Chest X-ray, PA view. Patient: 22 years old, sex M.
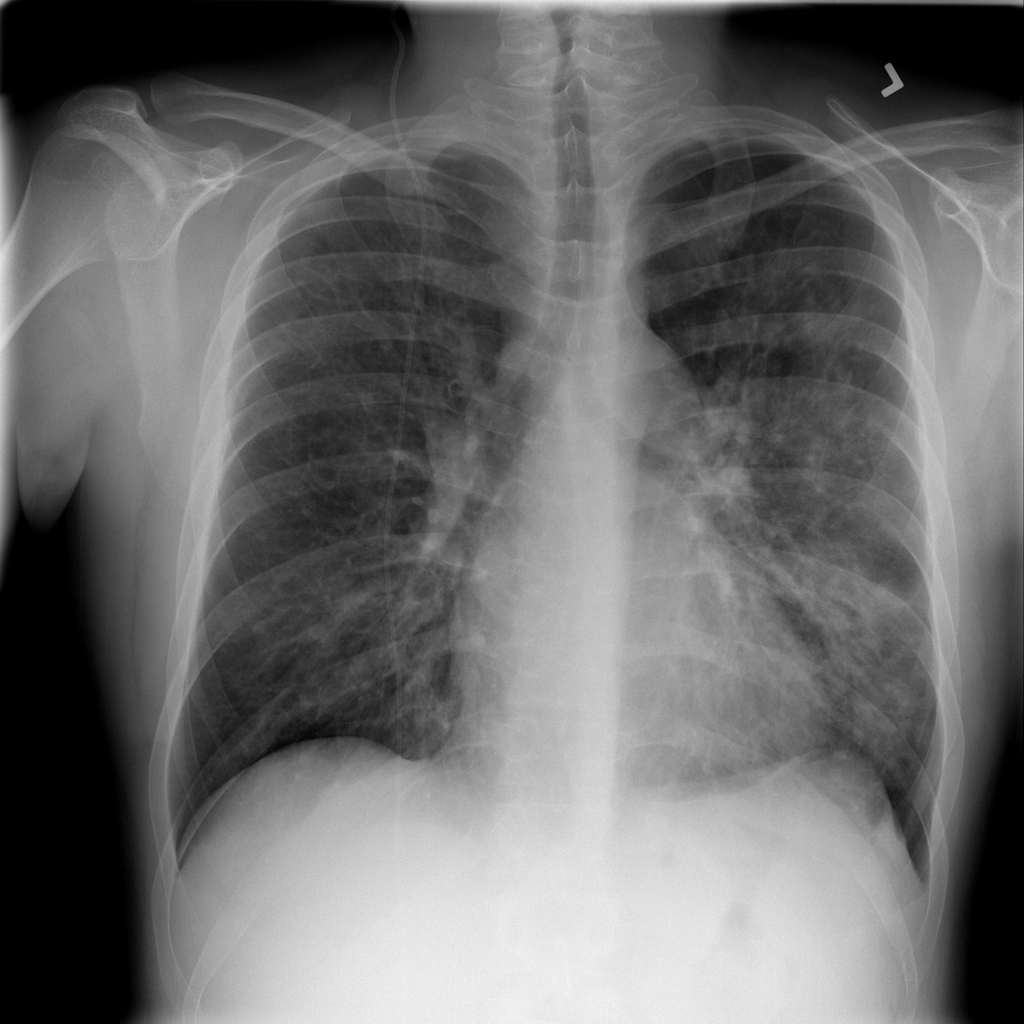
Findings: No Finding